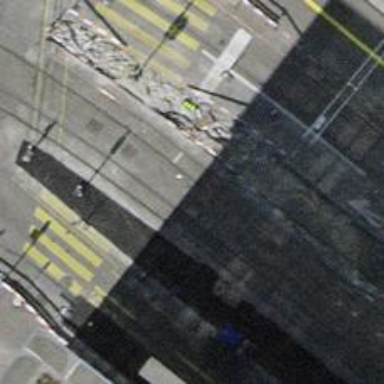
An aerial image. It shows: Tram stop with public transport stop position for trams.